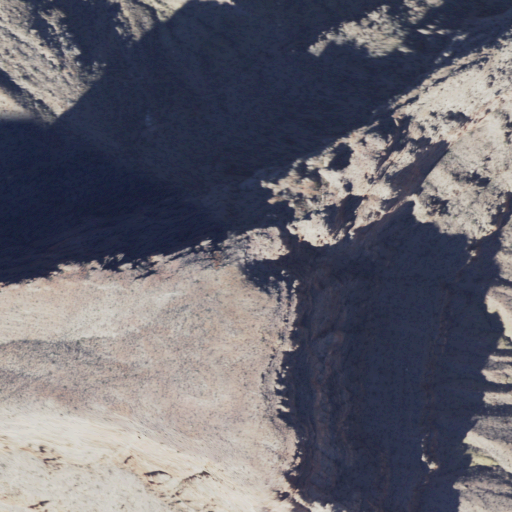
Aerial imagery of mountain in Arizona named Sumner Butte containing shrub and barren land